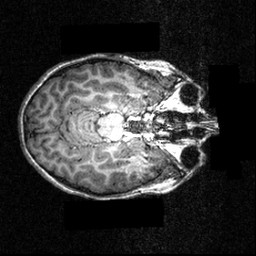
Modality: T1w
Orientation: axial
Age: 12
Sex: female
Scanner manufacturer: siemens
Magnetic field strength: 3.951 T
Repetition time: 1.5 s
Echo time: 0.00335 s